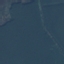
Land use / land cover class: Forest